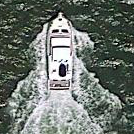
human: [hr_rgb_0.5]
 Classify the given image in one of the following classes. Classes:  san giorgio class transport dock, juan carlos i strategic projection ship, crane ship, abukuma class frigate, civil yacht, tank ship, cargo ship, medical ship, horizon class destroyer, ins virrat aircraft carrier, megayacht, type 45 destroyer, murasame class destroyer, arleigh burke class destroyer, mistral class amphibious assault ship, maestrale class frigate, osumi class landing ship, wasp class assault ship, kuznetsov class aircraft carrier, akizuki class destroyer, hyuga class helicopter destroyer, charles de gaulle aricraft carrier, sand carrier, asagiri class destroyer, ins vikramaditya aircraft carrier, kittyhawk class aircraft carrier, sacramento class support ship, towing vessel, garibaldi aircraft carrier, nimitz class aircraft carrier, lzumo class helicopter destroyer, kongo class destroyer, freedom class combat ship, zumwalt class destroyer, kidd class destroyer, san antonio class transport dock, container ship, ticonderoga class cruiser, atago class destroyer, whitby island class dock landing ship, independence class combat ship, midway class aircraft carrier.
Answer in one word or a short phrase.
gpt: Civil yacht